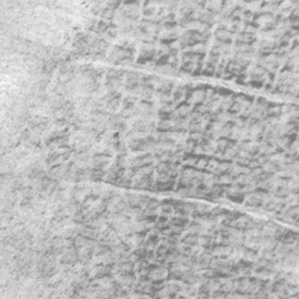
Label: frost